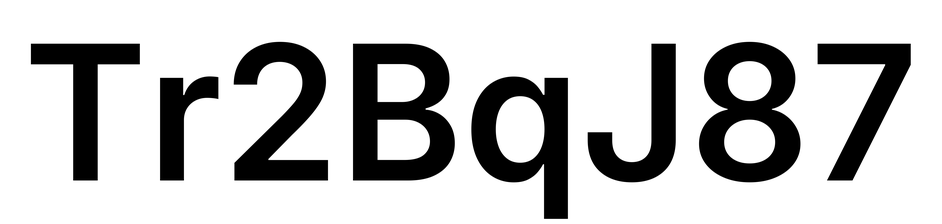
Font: Inter_SemiBold